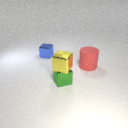
small blue metal cube behind small green metal cube